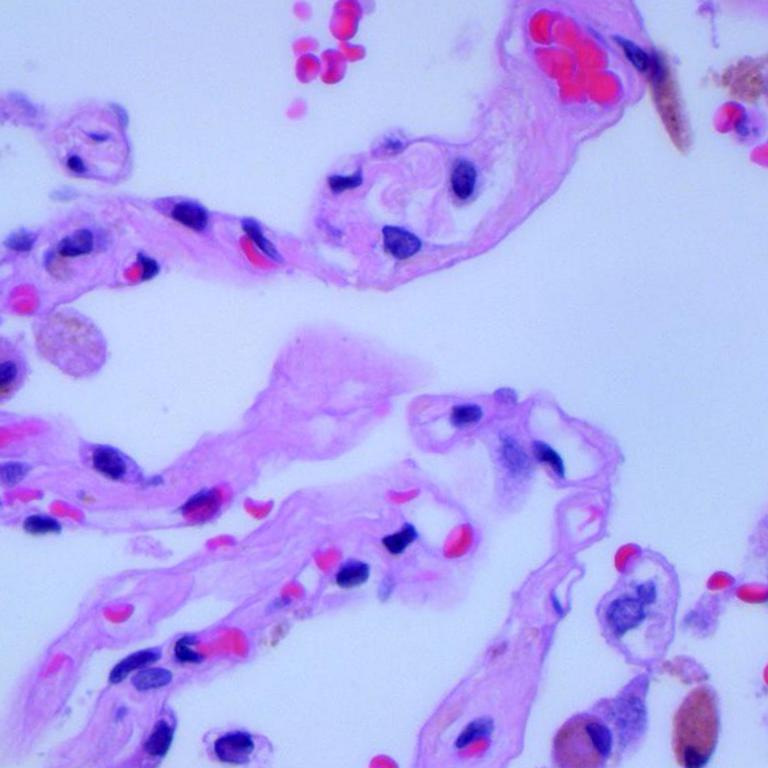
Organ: lung
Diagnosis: benign